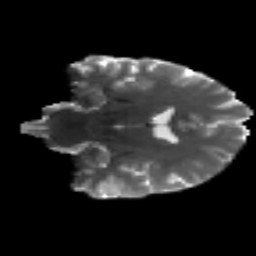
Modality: T2w
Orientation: coronal
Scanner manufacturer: siemens
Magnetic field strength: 3 T
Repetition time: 4.16 s
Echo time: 0.0806 s